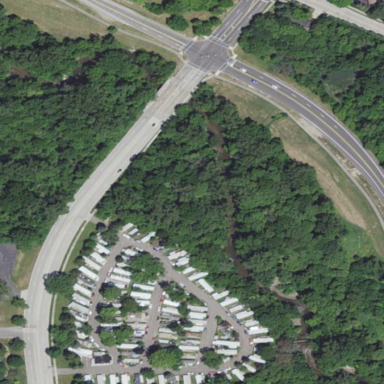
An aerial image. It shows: Residential area designated as trailer park.